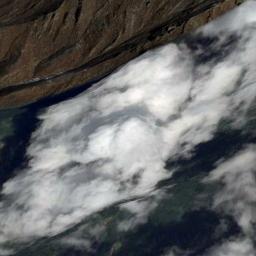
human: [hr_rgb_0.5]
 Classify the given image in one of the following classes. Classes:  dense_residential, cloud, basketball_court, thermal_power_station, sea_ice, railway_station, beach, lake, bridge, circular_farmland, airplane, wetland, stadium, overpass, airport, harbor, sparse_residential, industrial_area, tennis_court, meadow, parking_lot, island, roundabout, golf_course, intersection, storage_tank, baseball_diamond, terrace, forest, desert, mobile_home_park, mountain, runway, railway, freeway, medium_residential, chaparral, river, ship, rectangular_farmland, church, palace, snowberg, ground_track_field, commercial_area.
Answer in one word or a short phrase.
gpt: cloud